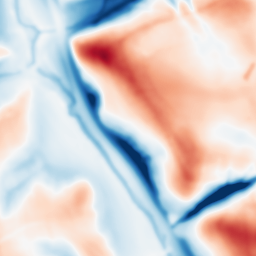
Category: multiscale
Decomposition family: dog_multiscale
Decomposition parameters: sigma_ratio: 1.6
n_scales: 5
base_sigma: 2
Upsampling method: quintic
Upsampling parameters: scale: 8
Upsampling scale: 8